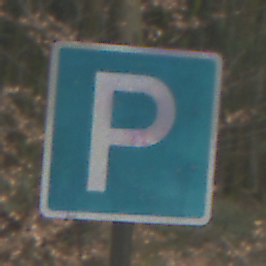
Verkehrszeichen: Parken
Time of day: Midday
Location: Outdoor (Nature)
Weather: Overcast
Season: NotSpecified
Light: Natural